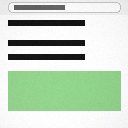
Screen state: on